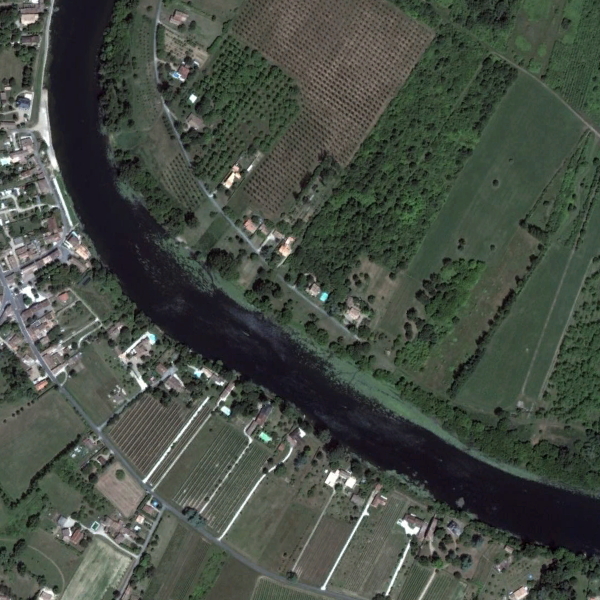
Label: River